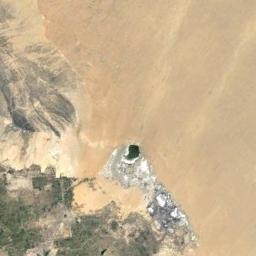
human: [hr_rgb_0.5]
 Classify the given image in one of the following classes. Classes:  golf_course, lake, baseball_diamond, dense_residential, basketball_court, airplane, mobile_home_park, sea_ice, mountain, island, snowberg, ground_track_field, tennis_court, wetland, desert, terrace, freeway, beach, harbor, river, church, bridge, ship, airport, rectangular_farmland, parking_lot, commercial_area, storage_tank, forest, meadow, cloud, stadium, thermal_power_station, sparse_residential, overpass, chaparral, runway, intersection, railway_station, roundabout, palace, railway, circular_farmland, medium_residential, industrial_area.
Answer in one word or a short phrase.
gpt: desert